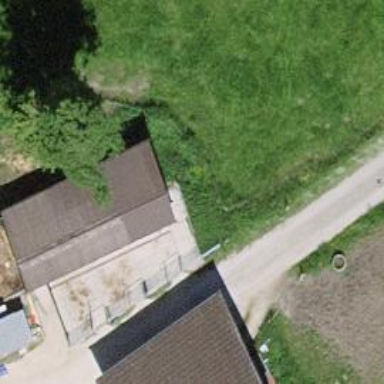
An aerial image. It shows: Farm auxiliary building.